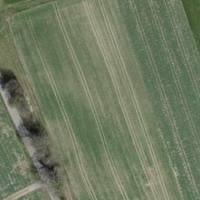
EUNIS habitat code: 52
Species observed at this site:
Euonymus europaeus
Trifolium repens